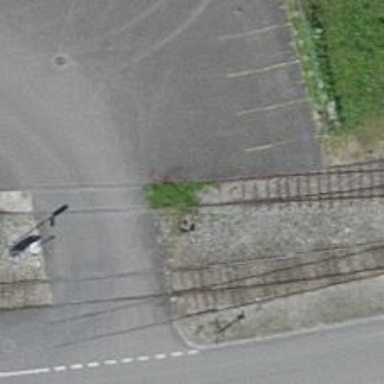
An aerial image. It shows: Railway switch.